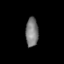
Tissue: prostate
Cell type: T cells
Senescence score: 0.3029
Nuclear area (px): 358
Mean DAPI intensity: 124.369